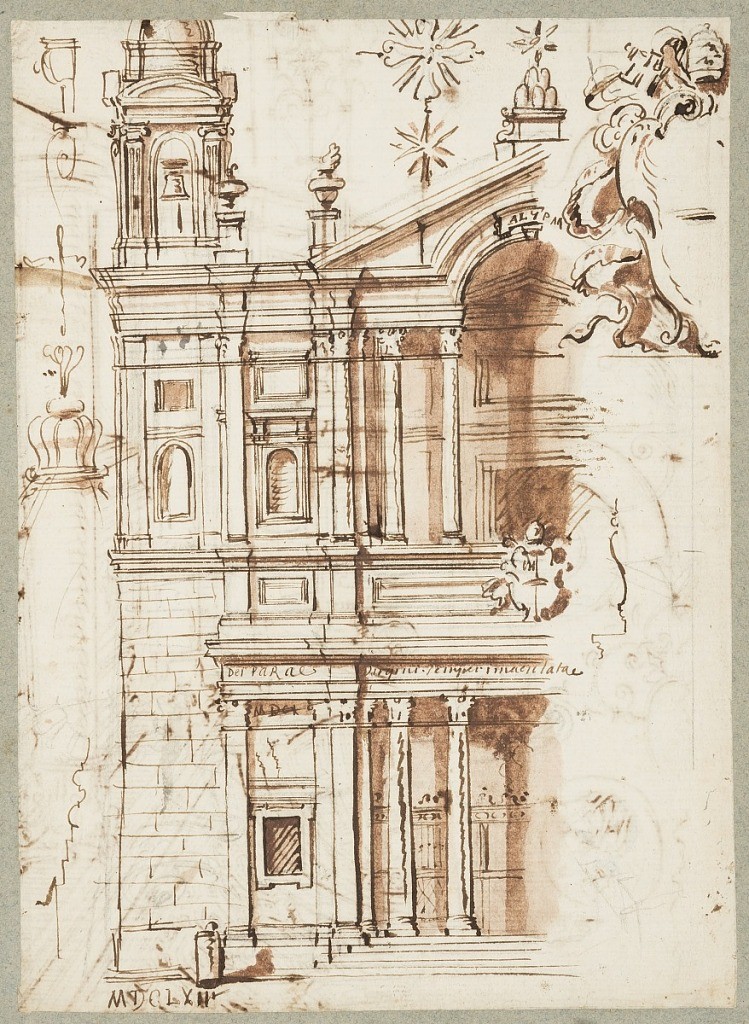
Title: Album page
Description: One sheet of paper drawn on recto and verso, mounted onto an album page with window cutout to see verso